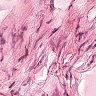
Metastatic tissue present: no